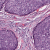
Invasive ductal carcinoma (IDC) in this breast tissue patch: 0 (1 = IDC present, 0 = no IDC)